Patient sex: F
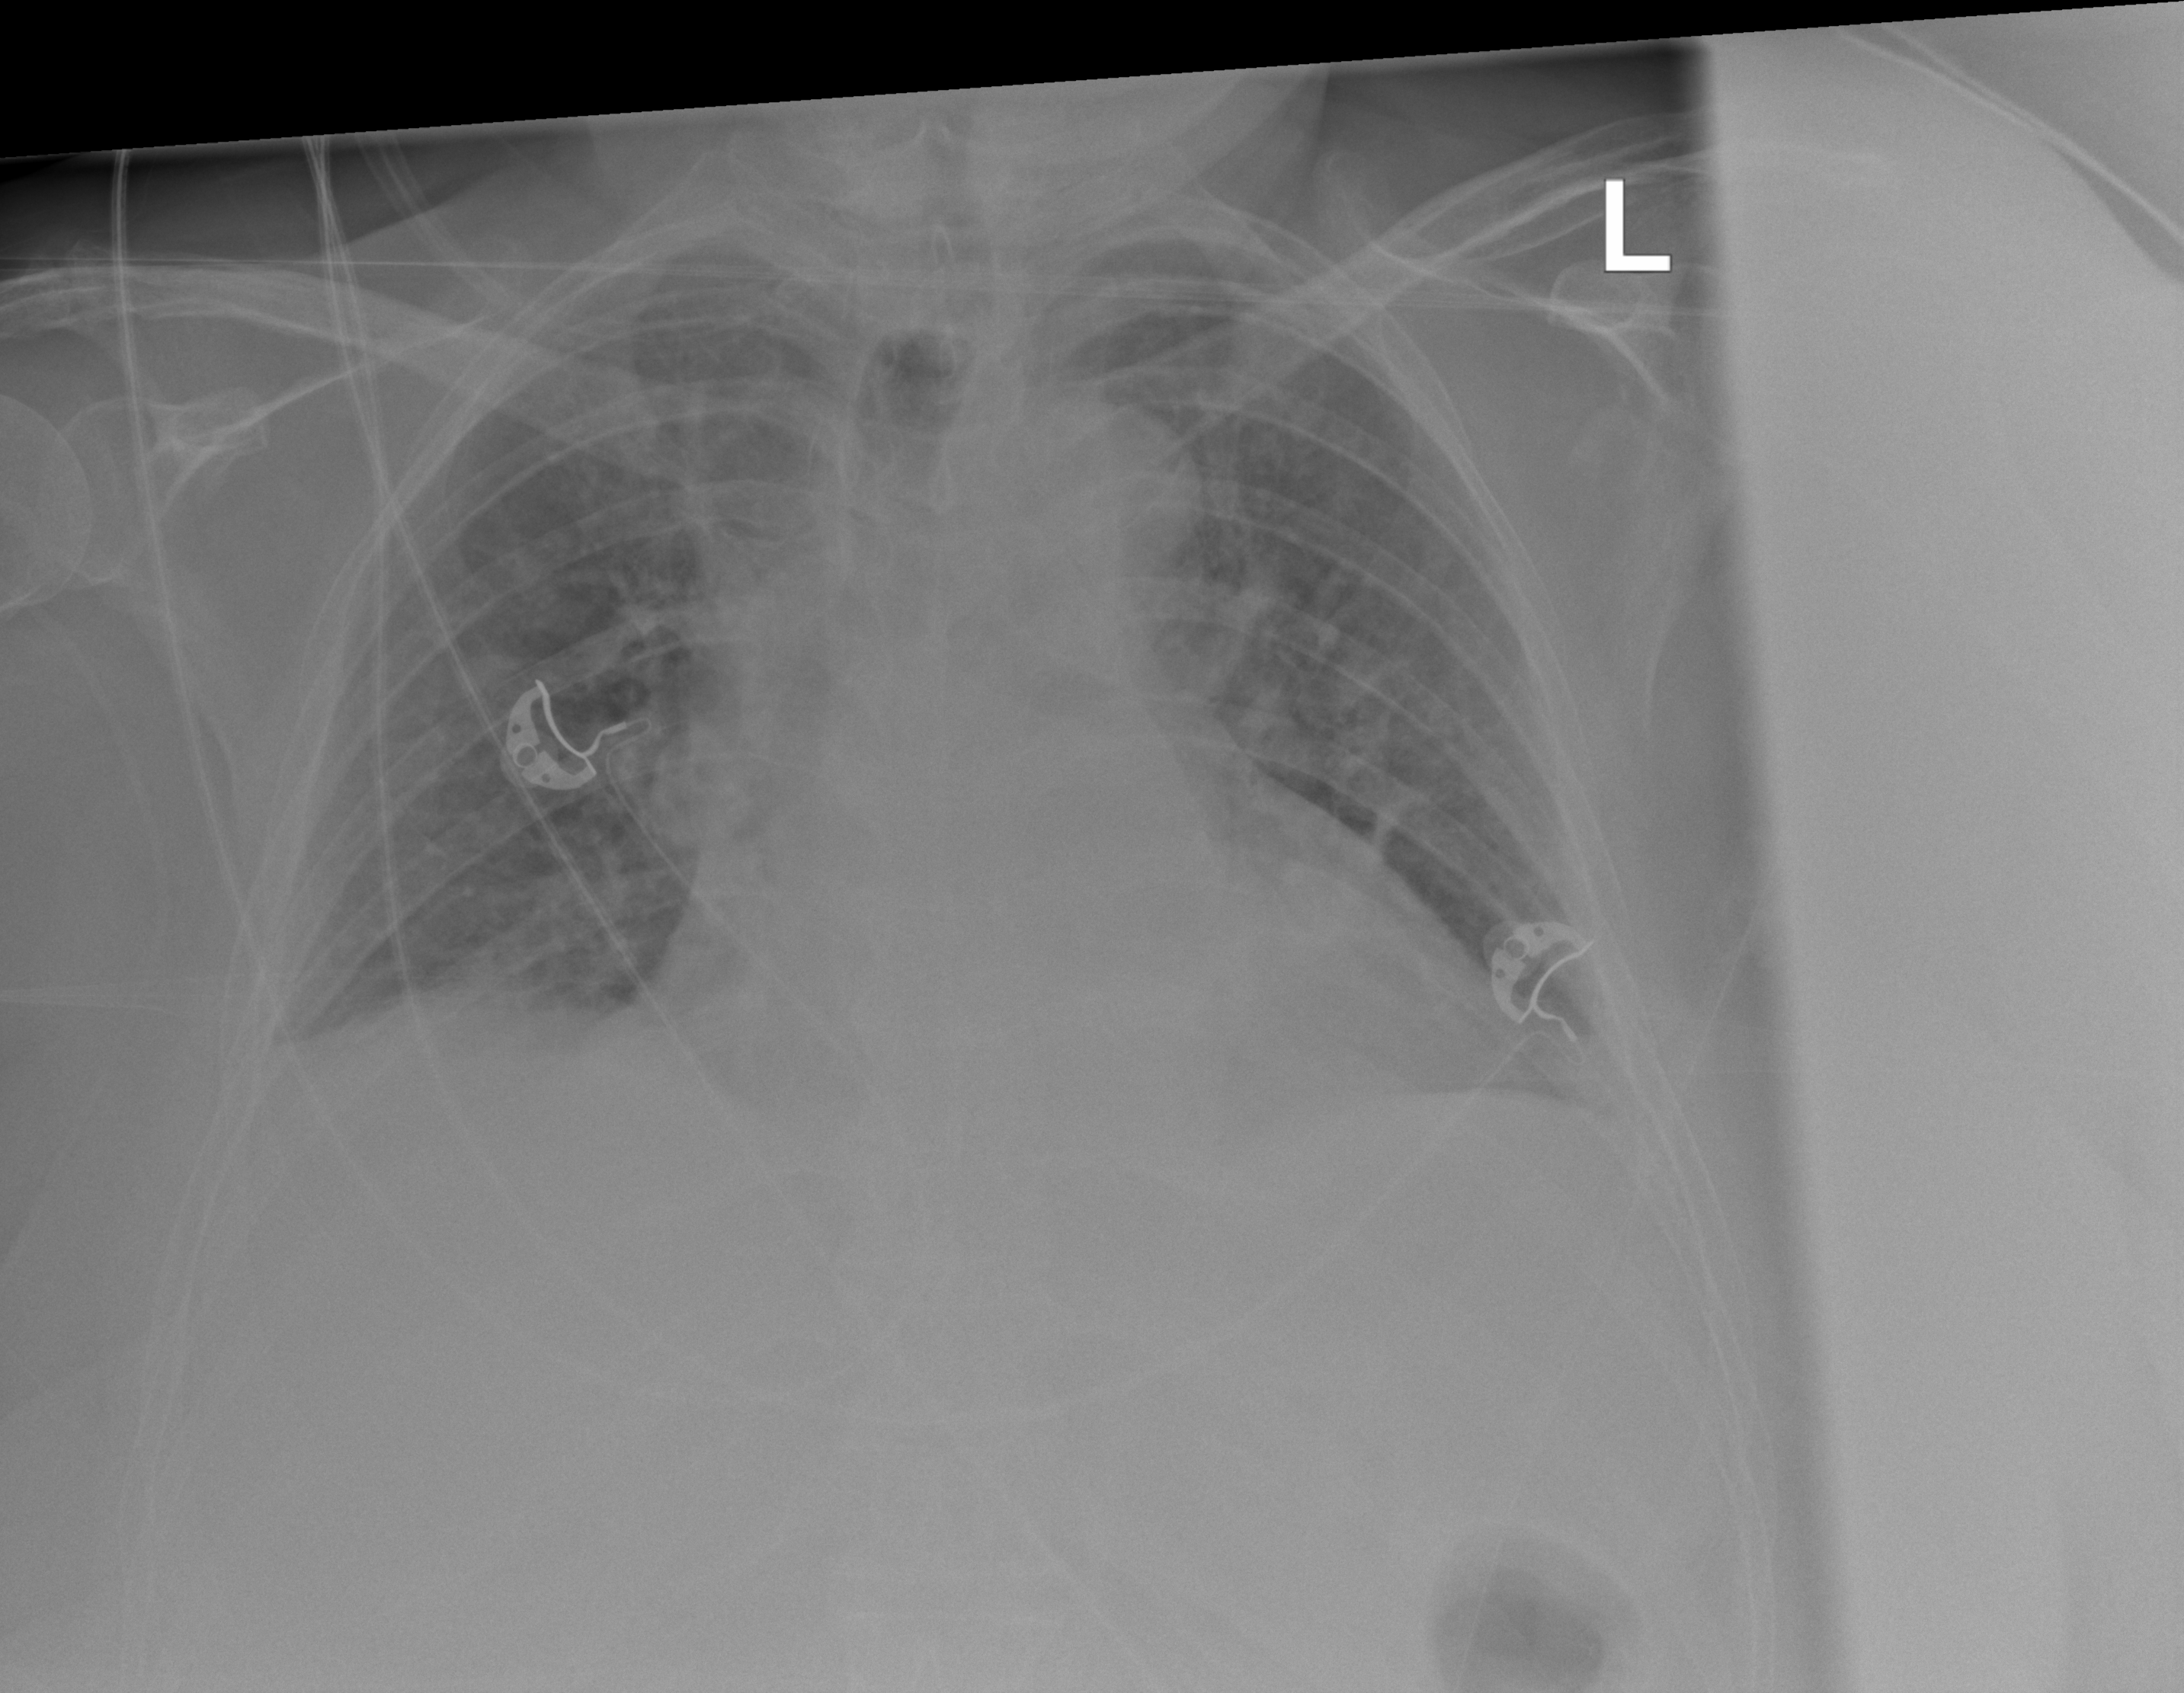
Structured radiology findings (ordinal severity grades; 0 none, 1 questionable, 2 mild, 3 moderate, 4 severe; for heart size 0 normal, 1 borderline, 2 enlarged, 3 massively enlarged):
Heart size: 2
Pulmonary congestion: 2
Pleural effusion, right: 1
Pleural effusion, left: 1
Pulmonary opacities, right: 2
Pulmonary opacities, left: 2
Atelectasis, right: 2
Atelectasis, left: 1